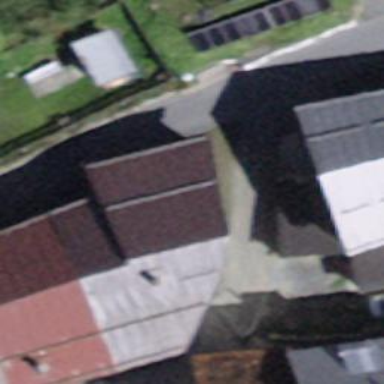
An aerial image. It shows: Gabled barn with the roof oriented across.